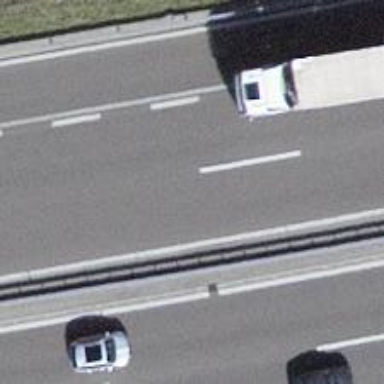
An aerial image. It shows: Asphalt motorway.